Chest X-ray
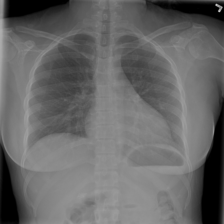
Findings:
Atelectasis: positive
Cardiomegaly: negative
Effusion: negative
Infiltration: negative
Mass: negative
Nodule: negative
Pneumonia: negative
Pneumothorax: negative
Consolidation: negative
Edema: negative
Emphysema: negative
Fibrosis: negative
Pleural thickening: negative
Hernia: negative